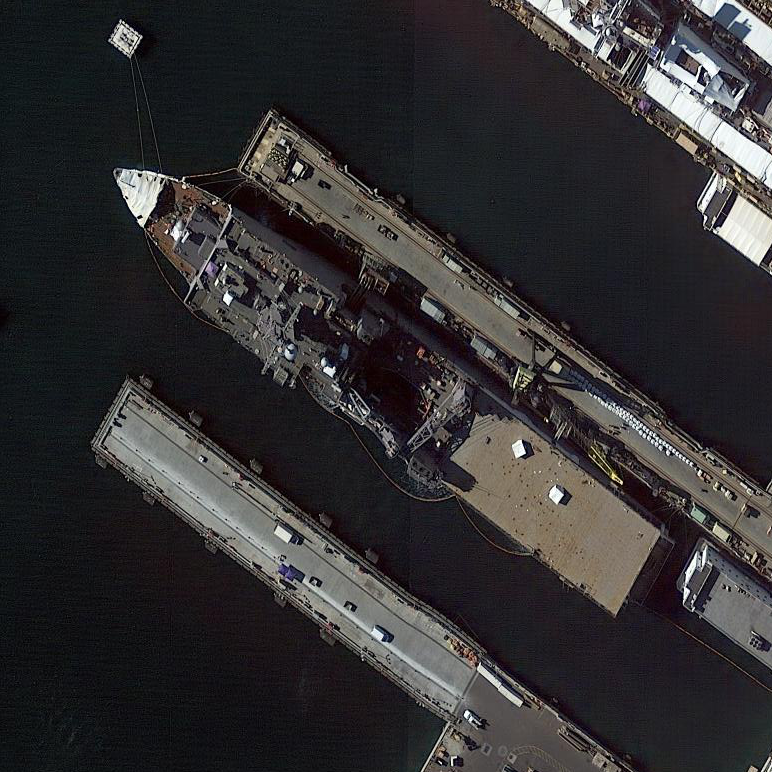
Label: Whitby_Island-class_dock_landing_ship